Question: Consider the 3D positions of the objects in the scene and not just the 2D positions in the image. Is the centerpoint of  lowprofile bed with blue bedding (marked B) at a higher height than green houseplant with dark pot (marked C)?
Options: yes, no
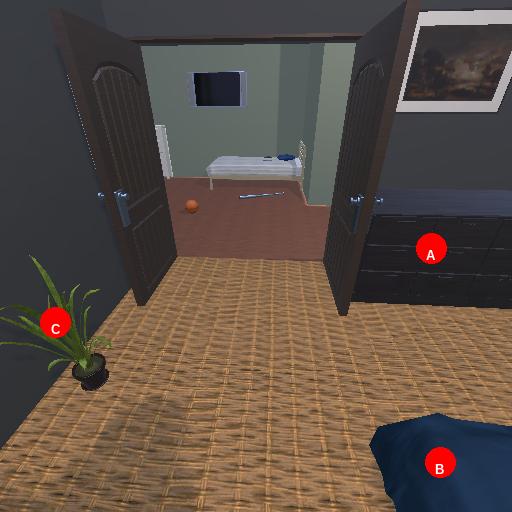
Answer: yes